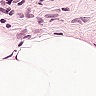
Metastatic tissue present: no